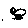
Label: cat